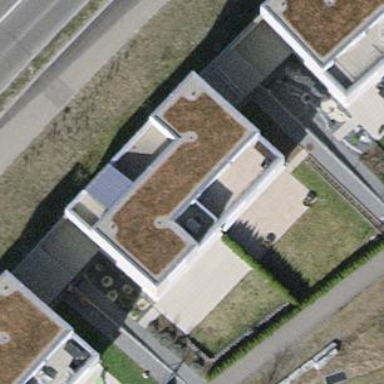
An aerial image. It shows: Semidetached house.